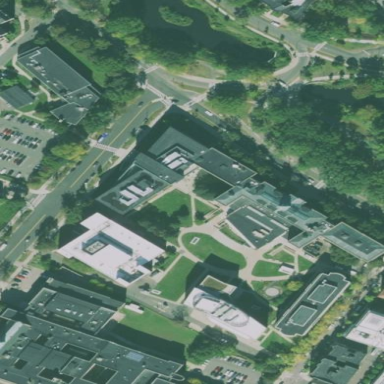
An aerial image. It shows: University.